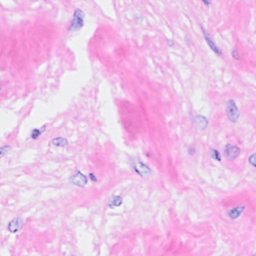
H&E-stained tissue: Breast